Question: i have just begun cross platform cordova/phonegap mobile app development and read somewhere over stackoverflow to use intelXDK as IDE as it has built-in Emulator developed upon Ripple.
i really don't know what's going wrong and it is really discouraging for me.
intelXDK is generating error on simple Javascript code even i have restarted IDE many times.
what am I missing?
if you know some better IDE which does posses emulator, i'd really appreciate!

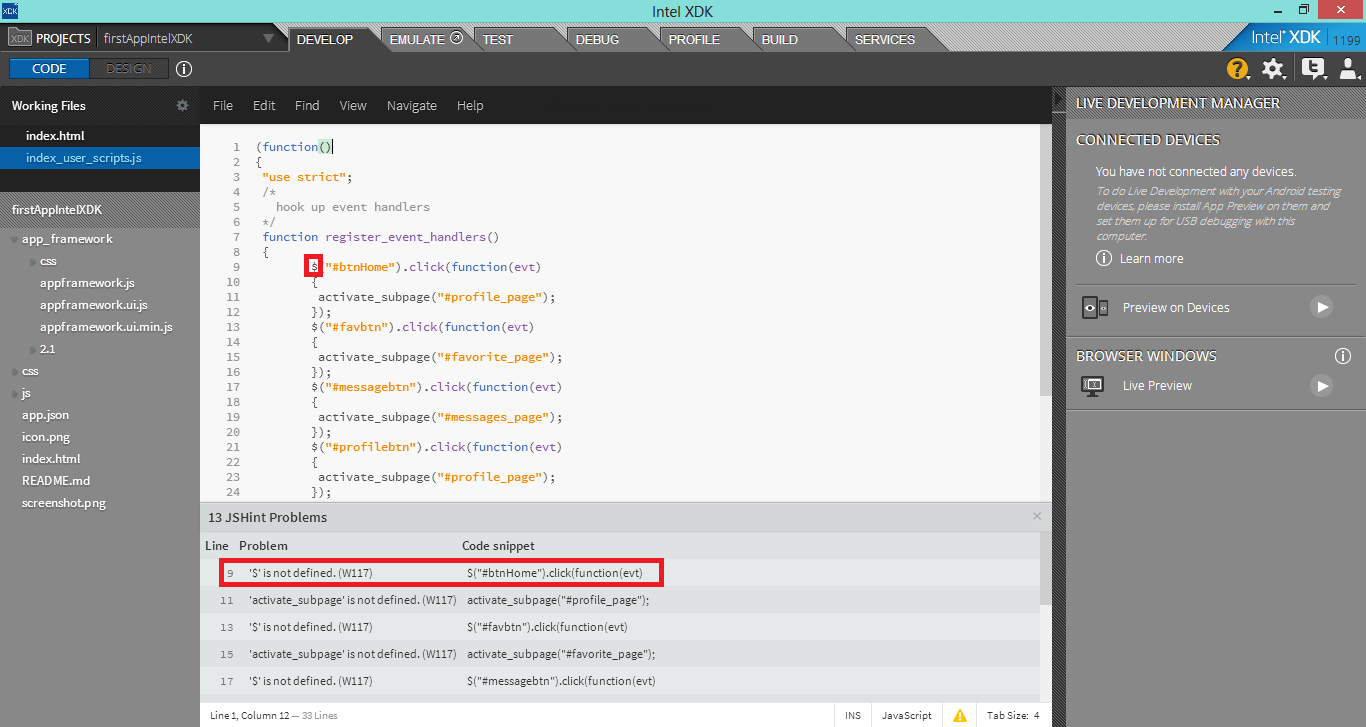
Answer: What you're seeing are jshint errors generated by the linter in the Brackets editor that's built into the XDK.
You can configure the jshint errors you get either by using a jshint resource file or by putting the jshint directives directly in your code (at the top of the page). Here's what I usually start out with to keep the list down to a manageable set of errors:
'''
/*jslint browser:true, devel:true, white:true, vars:true */
/*global $:false, intel:false */
'''
See File->Extension Manager... for more extensions that can be added. And see <URL> for some documentation regarding these directives.